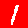
Digit: 1